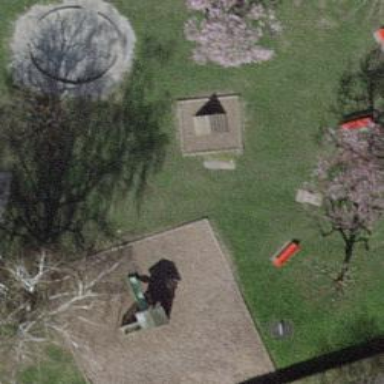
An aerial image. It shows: Playground structure.